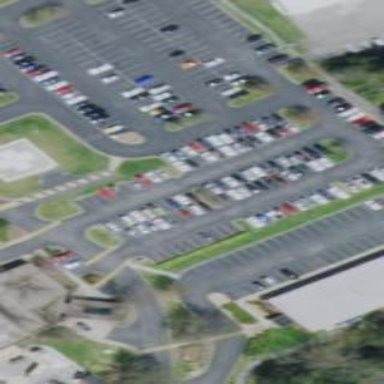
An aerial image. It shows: Parking area.